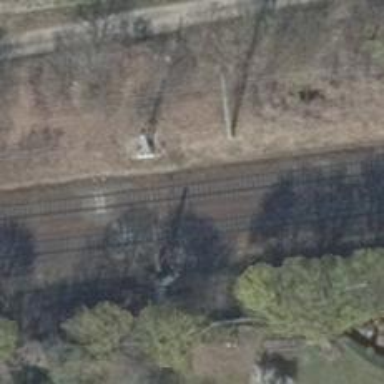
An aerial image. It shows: Railway signal.